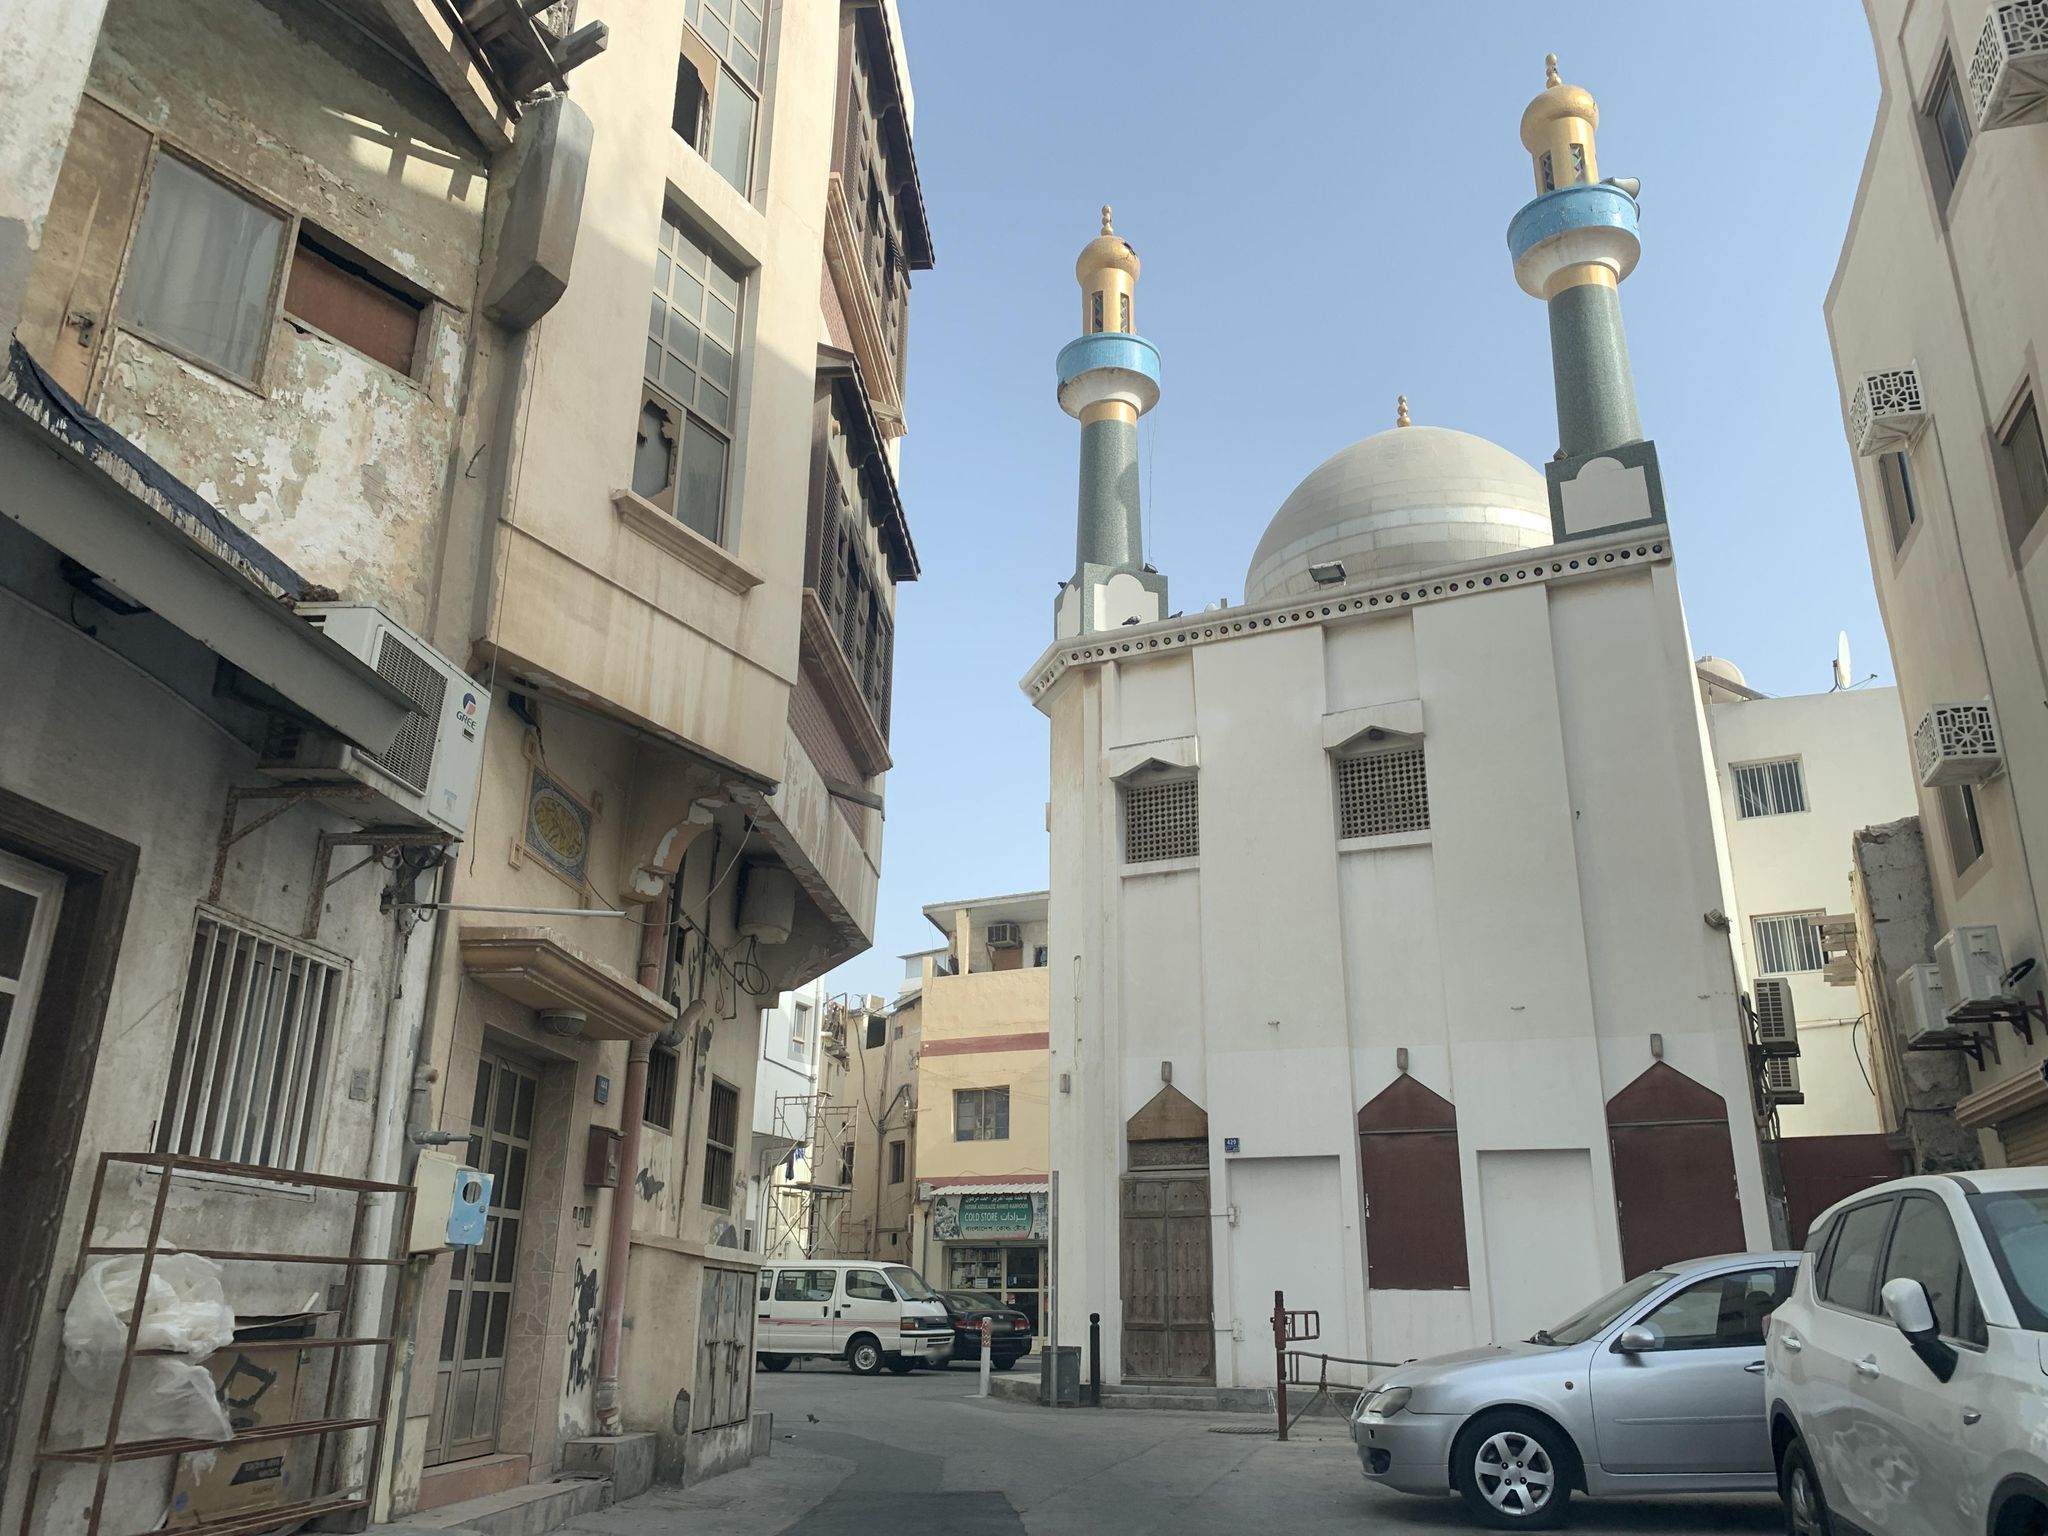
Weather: clear
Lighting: day
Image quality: good
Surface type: walking surface
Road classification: unclassified, path, residential
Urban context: urban centre
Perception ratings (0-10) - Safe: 8.33, Lively: 5.17, Beautiful: 2.35, Boring: 5.29, Depressing: 1.54, Wealthy: 6.71